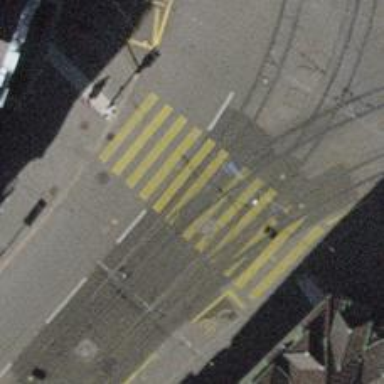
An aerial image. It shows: Tram crossing on the railway.